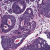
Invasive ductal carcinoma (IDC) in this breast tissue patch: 0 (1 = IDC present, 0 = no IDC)